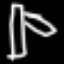
Label: airplane